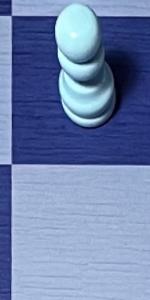
Label: Empty